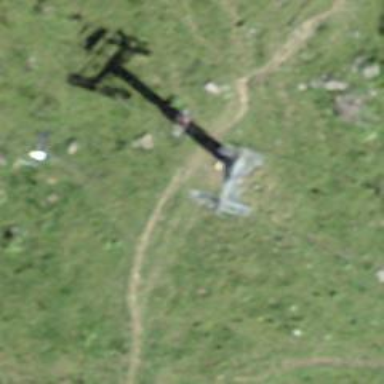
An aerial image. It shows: Pylon for aerialway.